Interaction volume radius: 10 \u00c5
Interaction volume height: 10 \u00c5
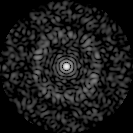
Disorder parameter: 0.8374